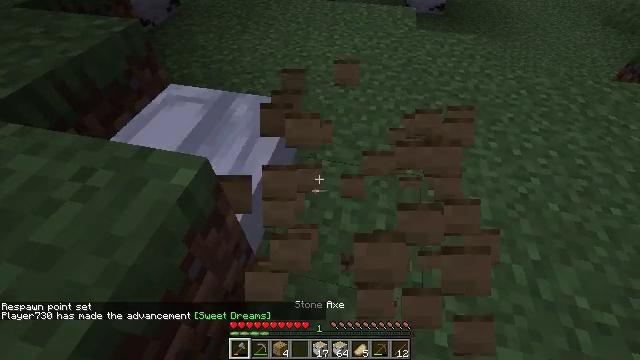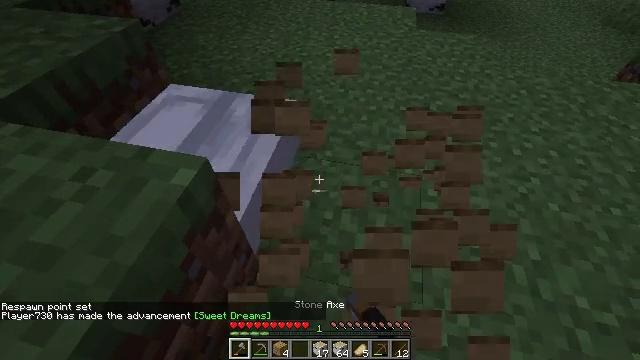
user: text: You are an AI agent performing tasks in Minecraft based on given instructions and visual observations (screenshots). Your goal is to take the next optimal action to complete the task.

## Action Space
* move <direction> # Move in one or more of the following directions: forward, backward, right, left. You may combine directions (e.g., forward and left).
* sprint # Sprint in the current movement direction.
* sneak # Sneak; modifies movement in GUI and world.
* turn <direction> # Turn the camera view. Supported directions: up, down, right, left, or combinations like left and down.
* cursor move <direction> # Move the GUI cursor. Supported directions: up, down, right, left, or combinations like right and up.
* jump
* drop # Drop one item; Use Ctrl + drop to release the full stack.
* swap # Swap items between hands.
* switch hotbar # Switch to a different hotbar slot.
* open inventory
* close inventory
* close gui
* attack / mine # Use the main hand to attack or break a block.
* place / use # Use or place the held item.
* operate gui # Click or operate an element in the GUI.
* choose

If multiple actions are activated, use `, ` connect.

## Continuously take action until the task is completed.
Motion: motion action
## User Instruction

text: Mine the white bed.
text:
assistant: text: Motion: attack / mine
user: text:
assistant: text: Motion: attack / mine